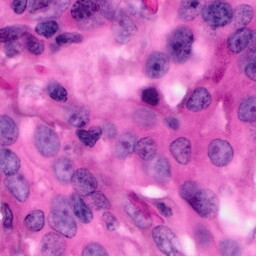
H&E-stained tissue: Pancreatic